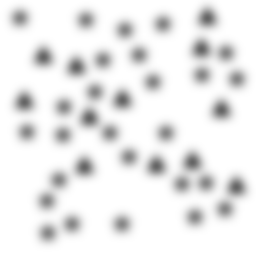
Squares: 0
Triangles: 12
Stars: 26
Total shapes: 38